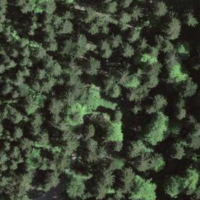
EUNIS habitat code: 43
Species observed at this site:
Petasites albus